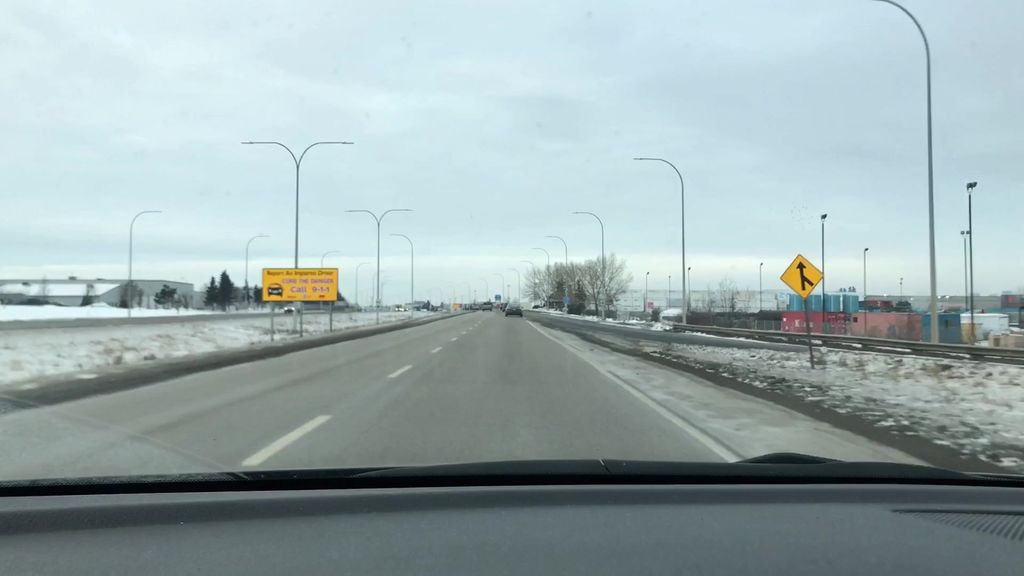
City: edmonton